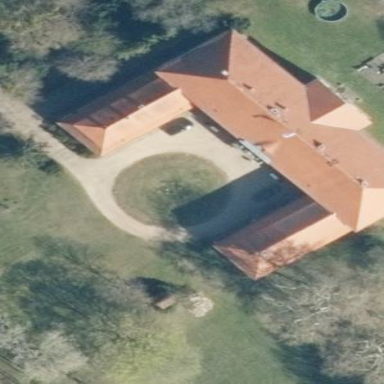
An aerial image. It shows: Stately castle that is historic building.